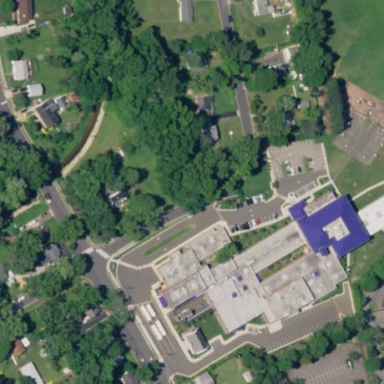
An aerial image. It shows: School.